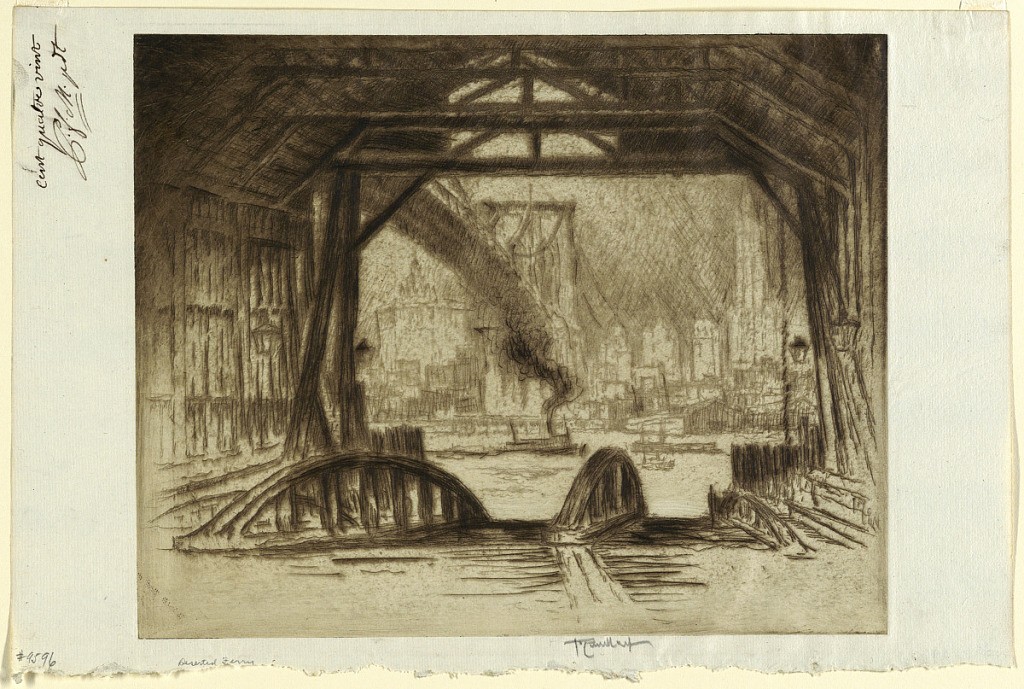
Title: The Deserted Ferry
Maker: Joseph Pennell, American, active England, 1857–1926
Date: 1924
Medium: Etching in black ink on laid paper
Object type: Print
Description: View looking out from a roofed-over ferry slip, with the Brooklyn Bridge towering above. River craft seen in the distance.